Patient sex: F
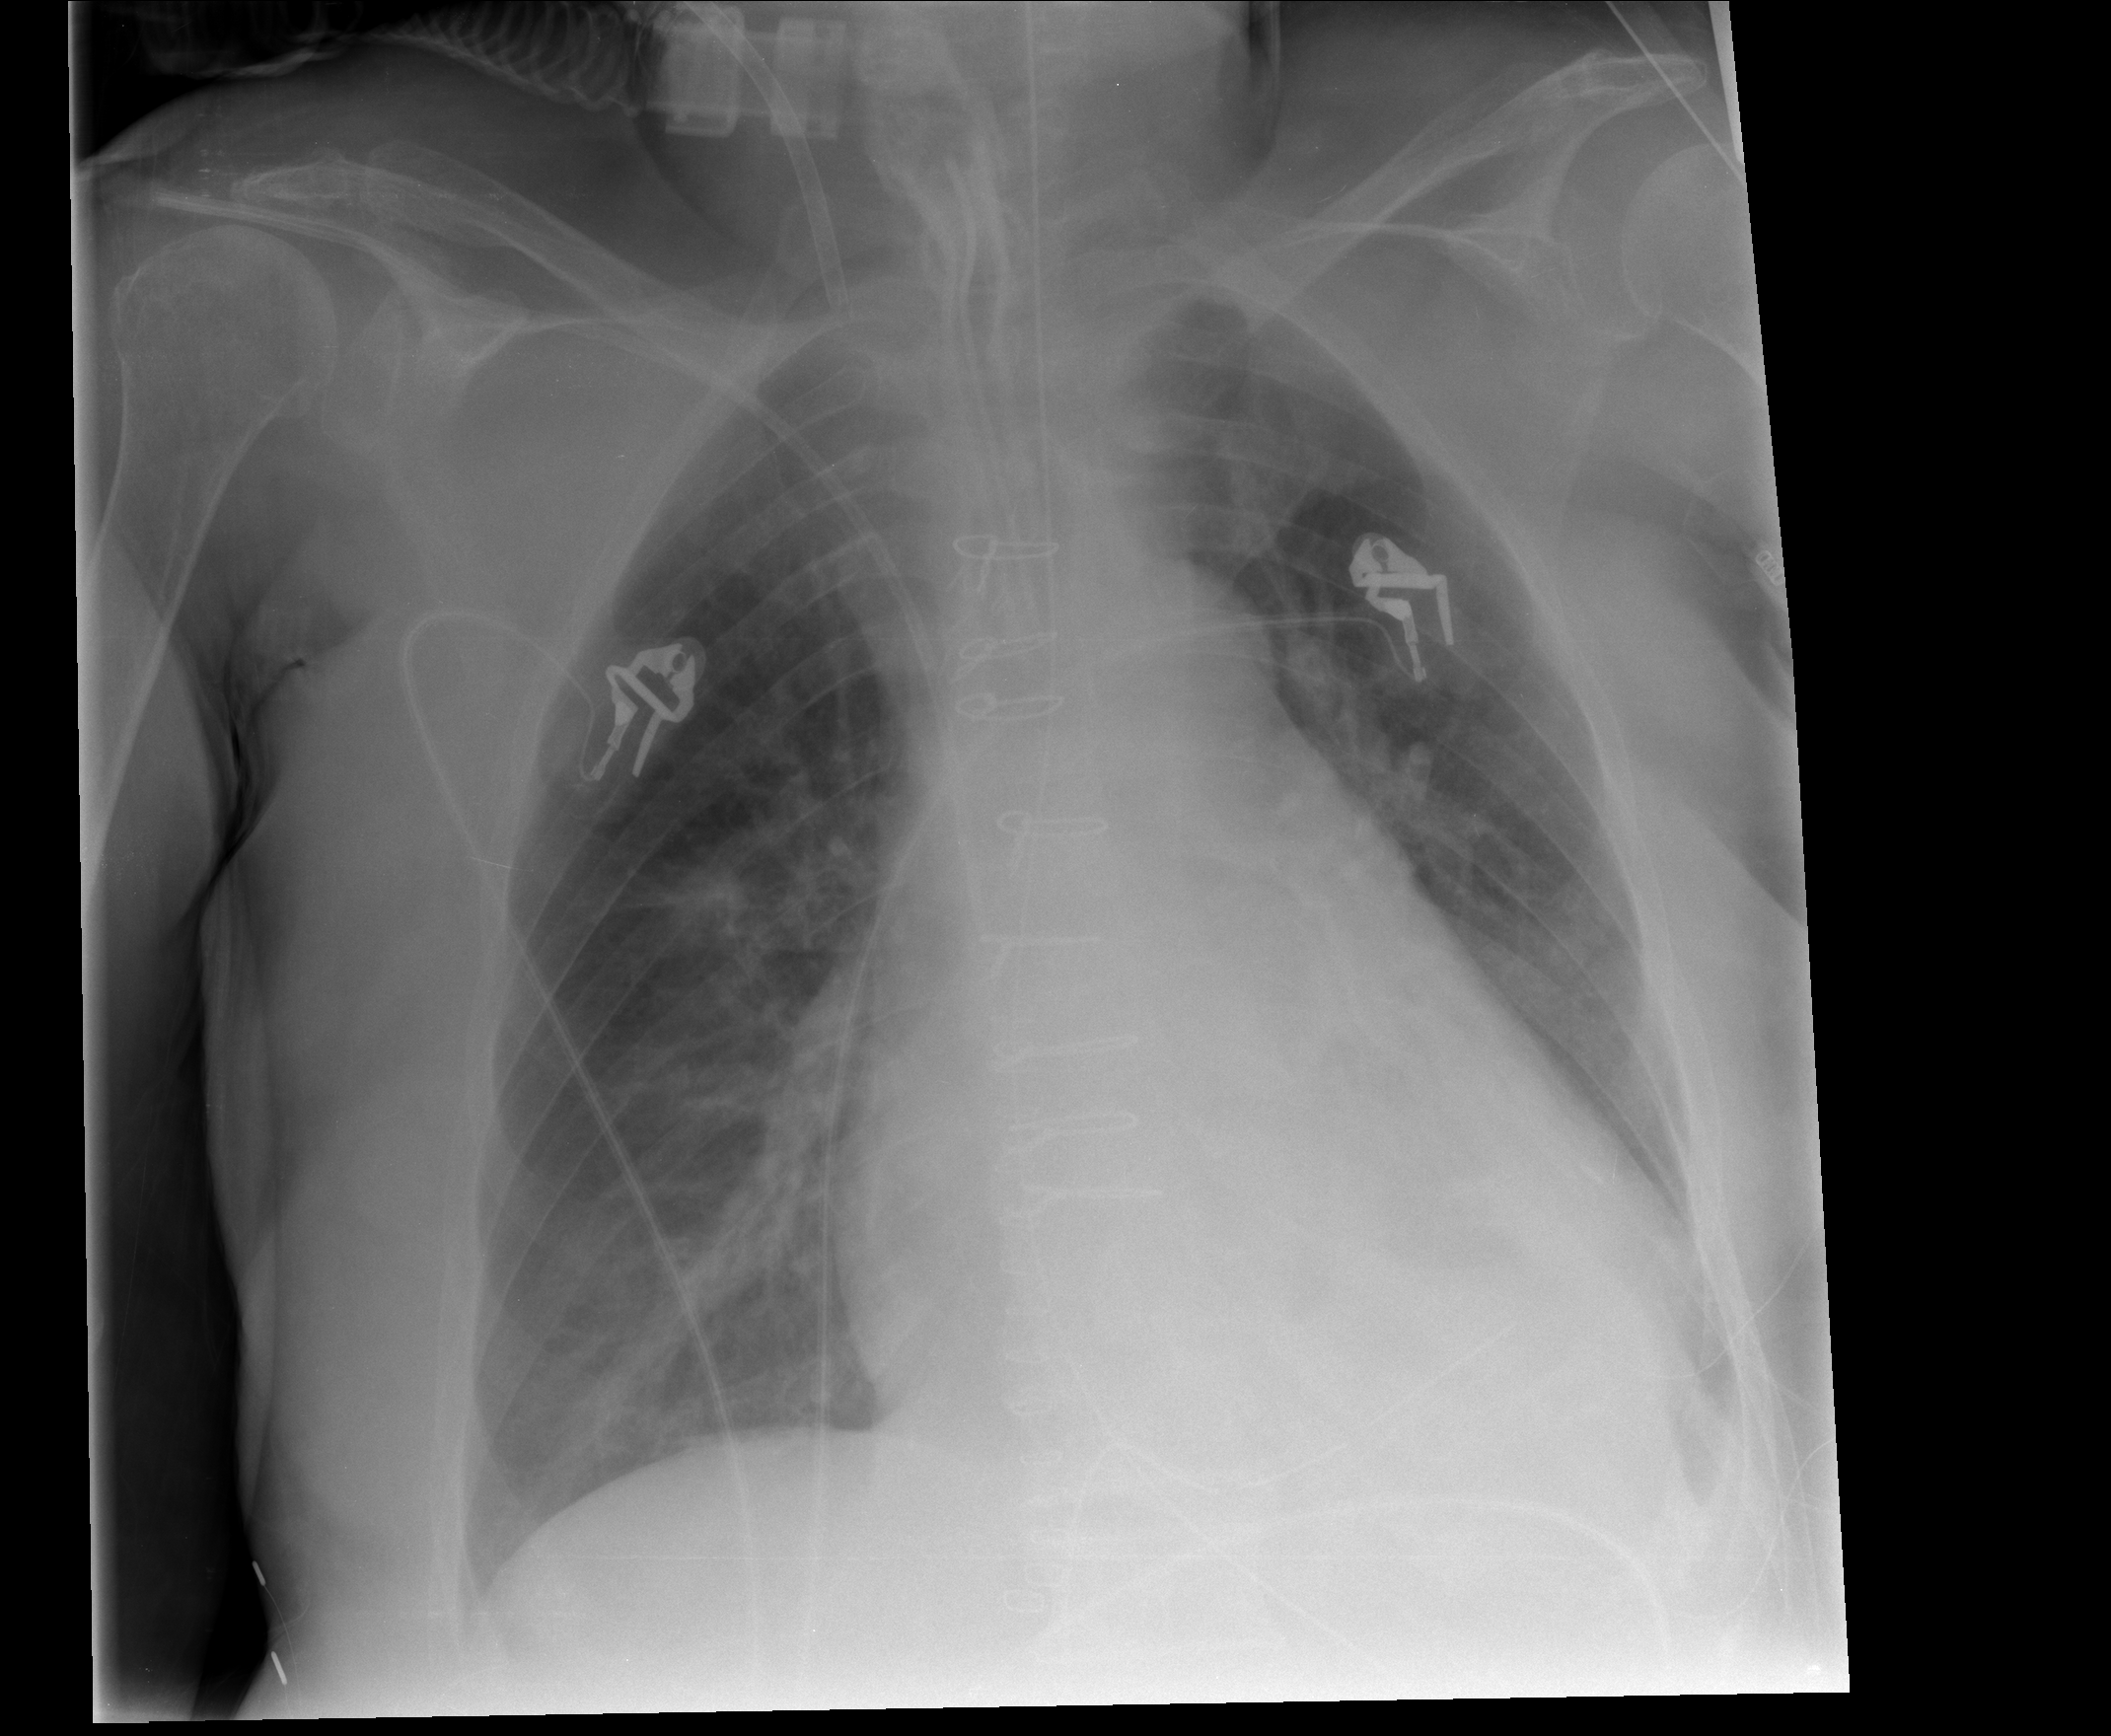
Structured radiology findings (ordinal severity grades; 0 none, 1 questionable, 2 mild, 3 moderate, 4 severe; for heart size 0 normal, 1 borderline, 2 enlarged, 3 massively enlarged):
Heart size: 2
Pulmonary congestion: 0
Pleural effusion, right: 0
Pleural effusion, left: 2
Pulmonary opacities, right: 1
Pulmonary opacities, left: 0
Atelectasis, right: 2
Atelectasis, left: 2